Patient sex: M
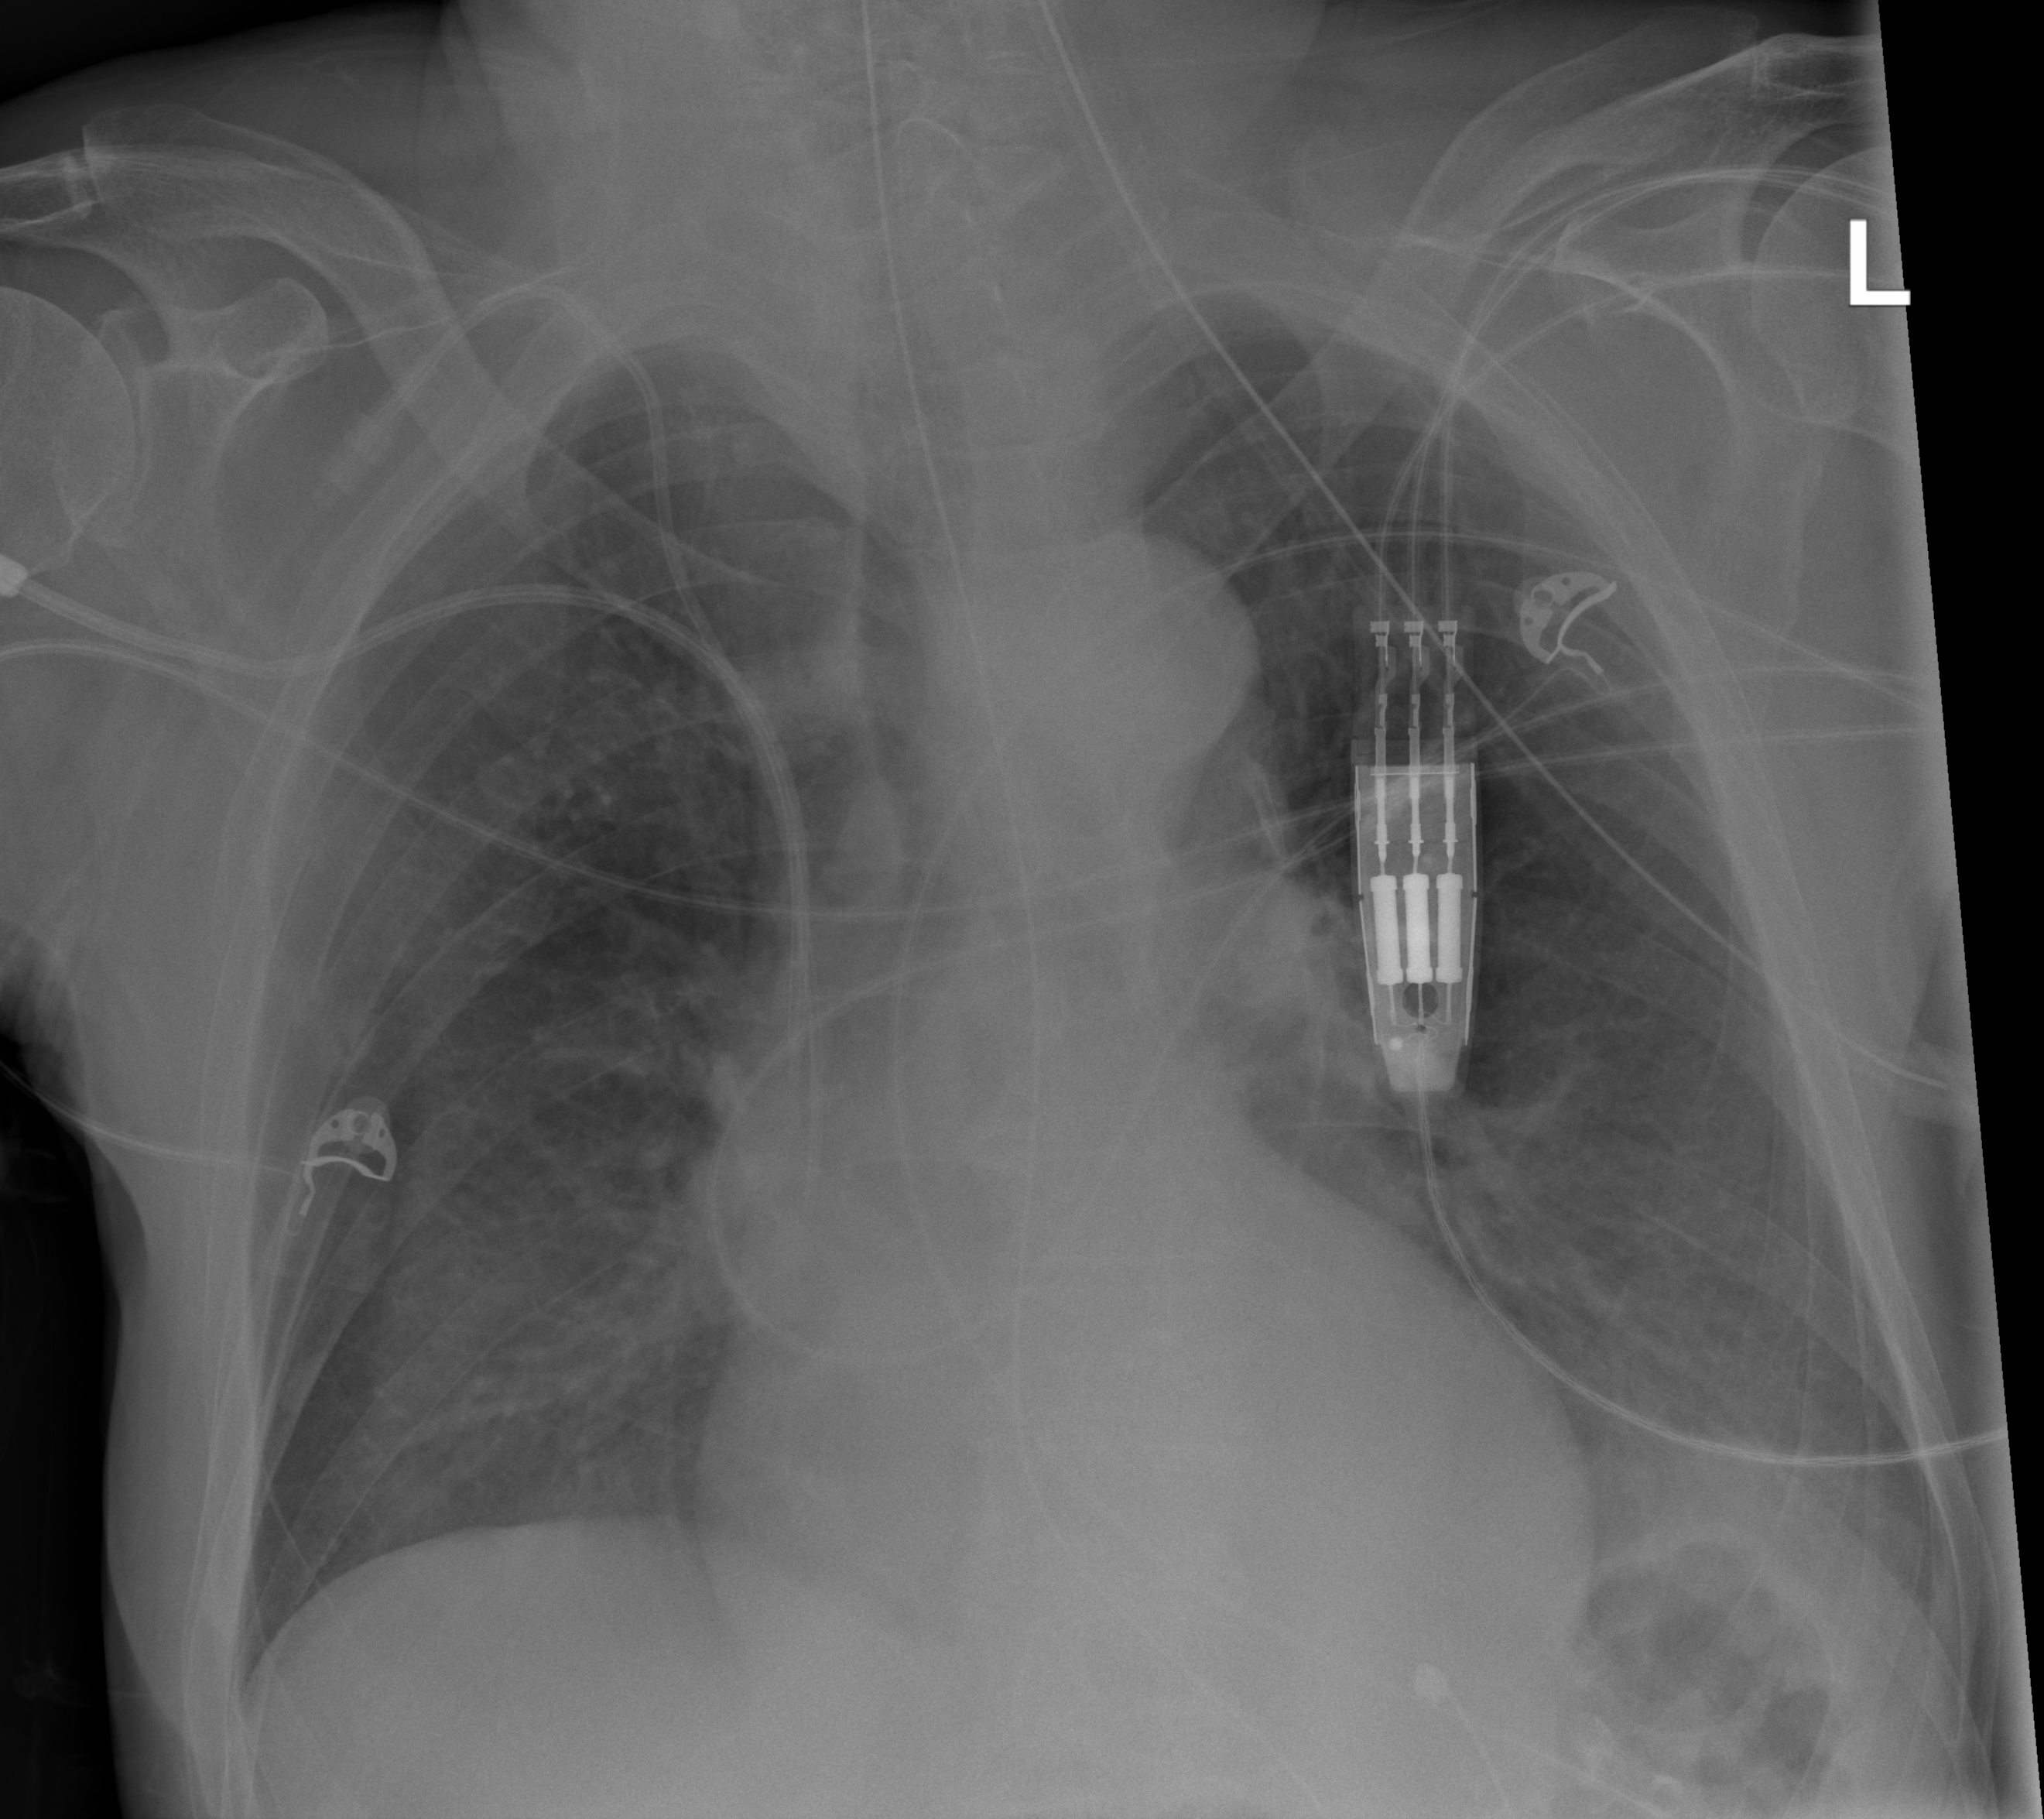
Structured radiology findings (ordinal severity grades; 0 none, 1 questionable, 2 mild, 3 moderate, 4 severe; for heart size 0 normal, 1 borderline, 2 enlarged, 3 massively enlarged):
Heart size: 0
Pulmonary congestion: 0
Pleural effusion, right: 0
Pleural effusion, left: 2
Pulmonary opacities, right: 0
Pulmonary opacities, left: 0
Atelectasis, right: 2
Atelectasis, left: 2